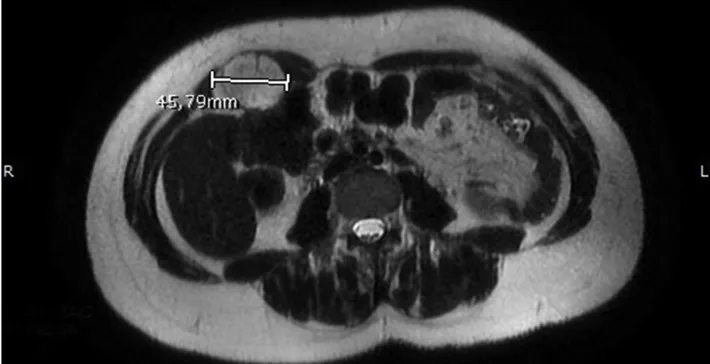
MRI detail of the desmoid tumor in the right rectus abdominis muscle.
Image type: radiology (mri)